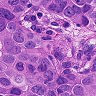
Metastatic tissue present: yes